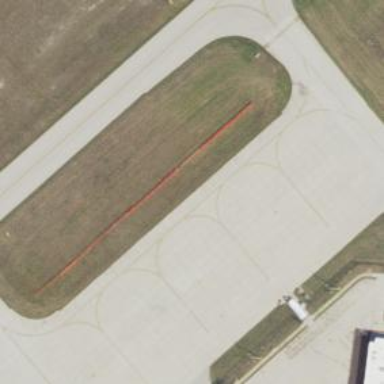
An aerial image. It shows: View of taxiway at the airport.